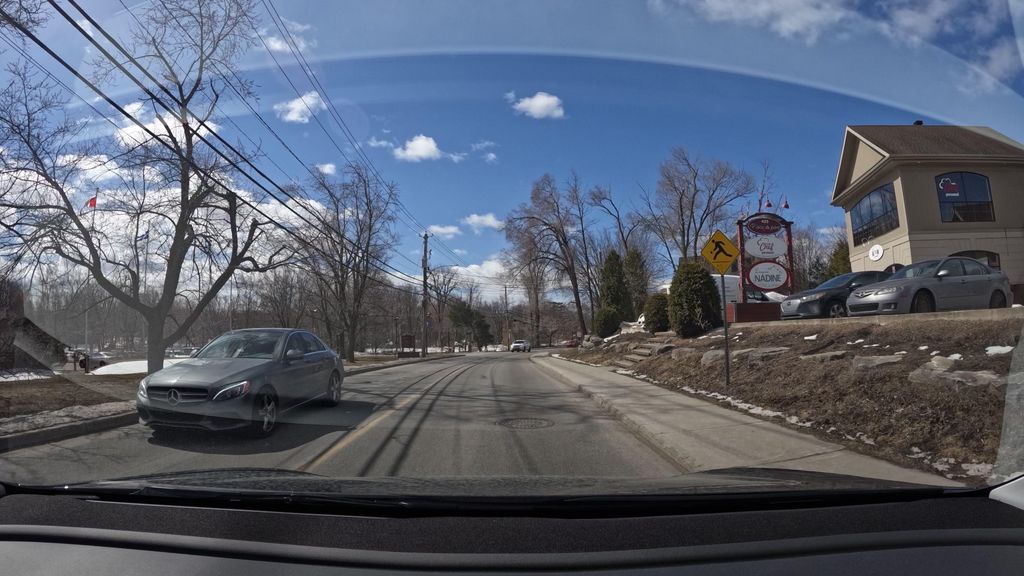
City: montreal